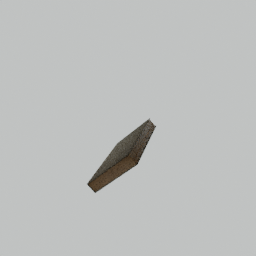
Label: tools